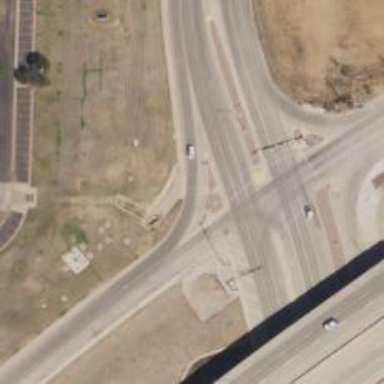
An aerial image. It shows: Secondary link road.